Current action and preconditions to check: path_clear

Your task: For each precondition in the list above, predict whether it will hold at this action.

Consider the current scene as observed from the mobile robot's camera, and analyze the predicted future states of all dynamic agents (e.g., people, animals, vehicles, or any moving entities) within the NEXT SECOND.

IMPORTANT: Only answer "very likely" if you are absolutely certain—based on strong, clear evidence—that a dynamic agent will violate the precondition in the predicted future state. Do NOT answer "very likely" for unlikely, ambiguous, or low-probability risks.

Ask yourself for each precondition: Is there a high probability, with clear and convincing evidence, that the predicted future states of any dynamic agent will interfere with the predicted future state of the currently executing action within the NEXT SECOND, causing that precondition to fail?

Assess the risk level based on these predictions. Use "likely" or "very likely" if motions create a clear risk of interference.

Use "neutral" or "improbable" if agents are nearby but their predicted paths are clearly diverging or non-conflicting.

Failure Risk Categories: "very improbable", "improbable", "neutral", "likely", "very likely"

Answer Format: Output ONLY the probability_of_failure value from these categories: "very improbable", "improbable", "neutral", "likely", "very likely"

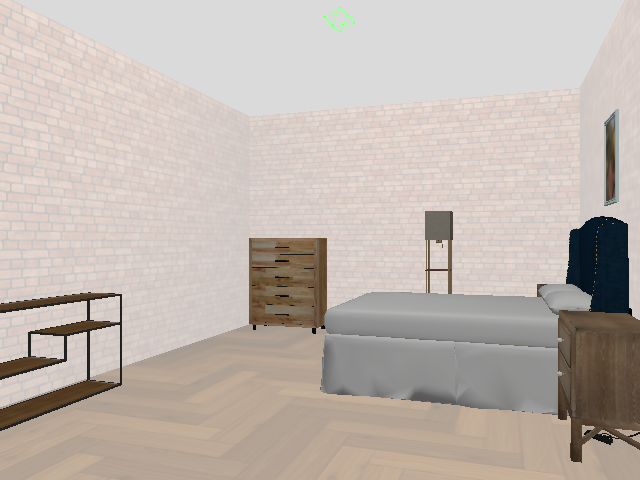

Answer: very improbable